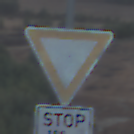
Verkehrszeichen: VorfahrtGewaehren
Zusatzzeichen unten: Entfernungsangaben3
Umgebung: Outdoor, Nature
Tageszeit: SunriseSunset
Wetter: Clear
Licht: Natural
Jahreszeit: NotSpecified
Kontrast: LowContrast